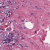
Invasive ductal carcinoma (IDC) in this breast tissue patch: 1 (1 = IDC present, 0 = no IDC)